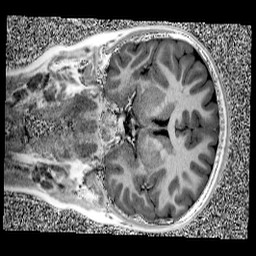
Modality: UNIT1
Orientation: coronal
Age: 10
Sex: male
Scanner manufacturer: siemens
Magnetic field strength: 3 T
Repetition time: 4 s
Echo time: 0.00299 s